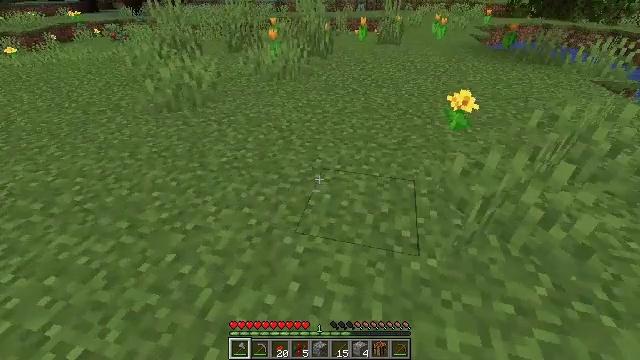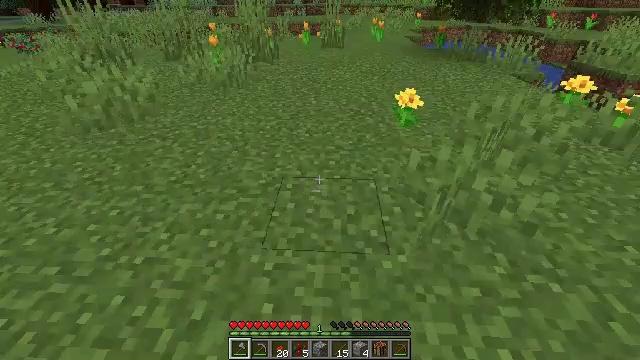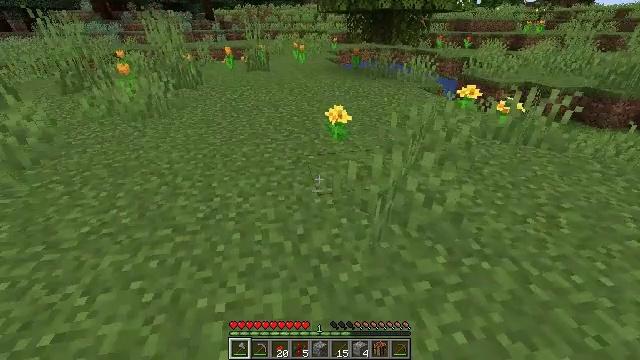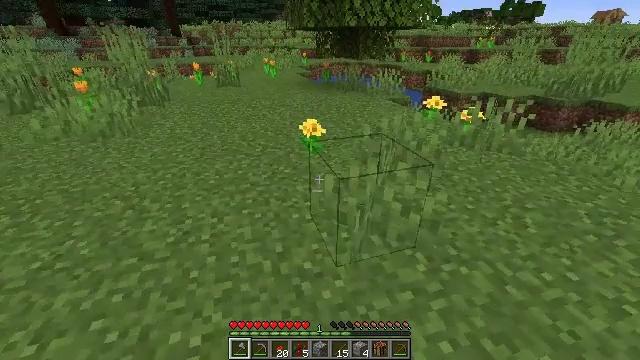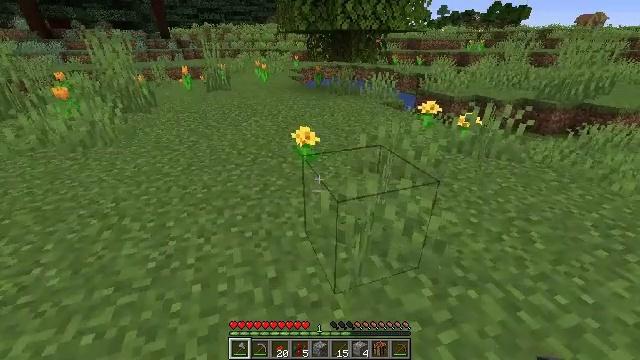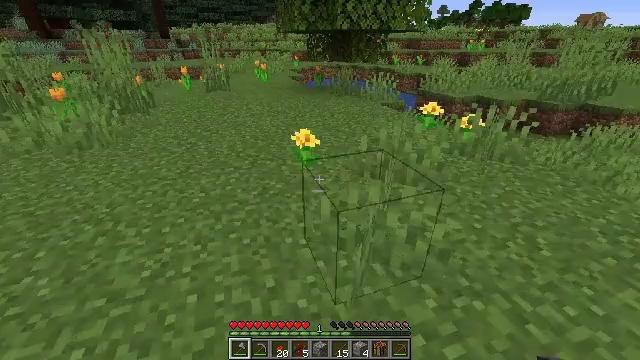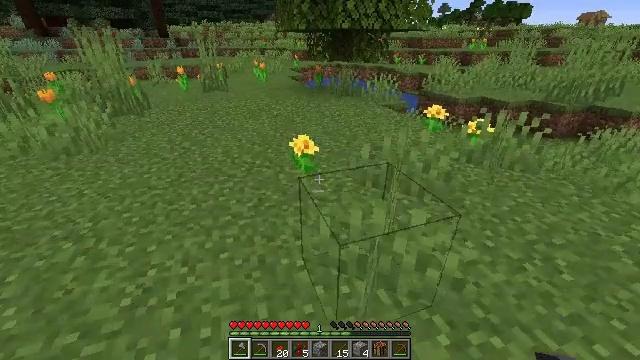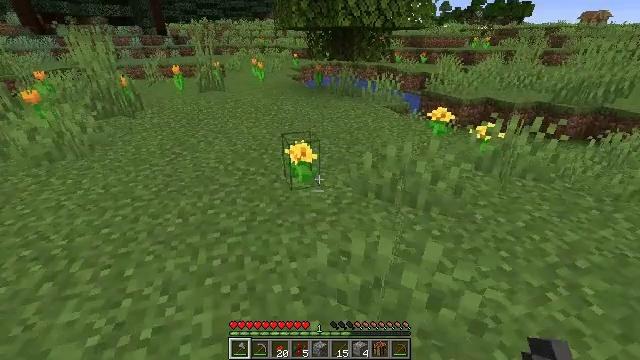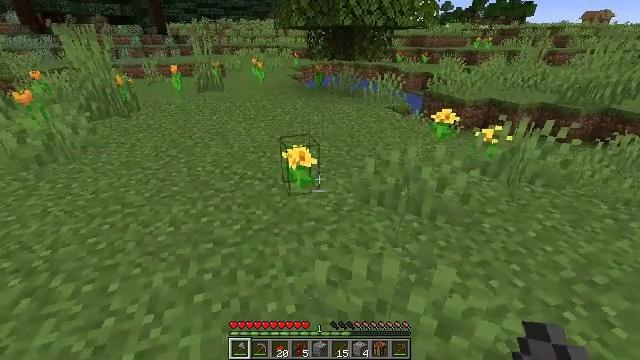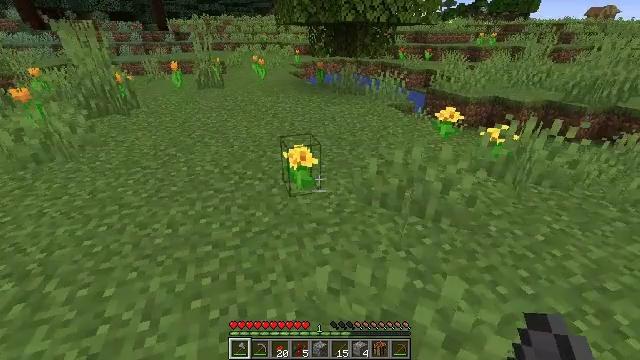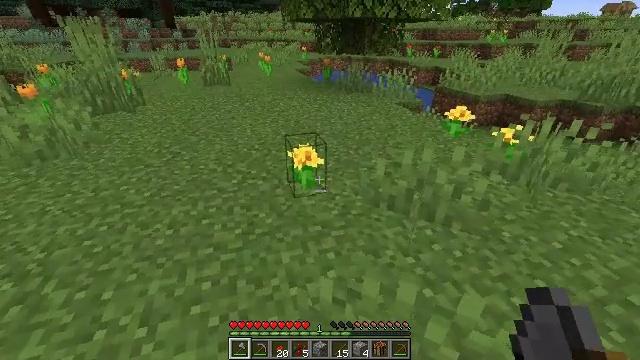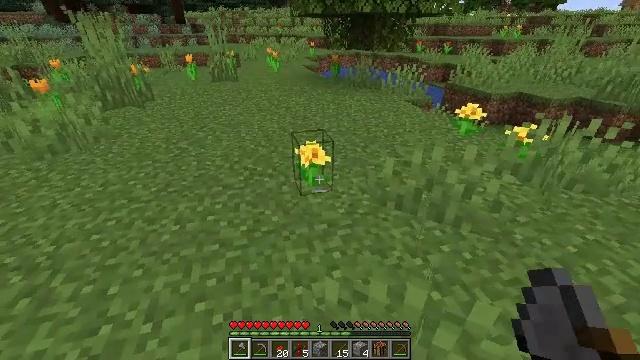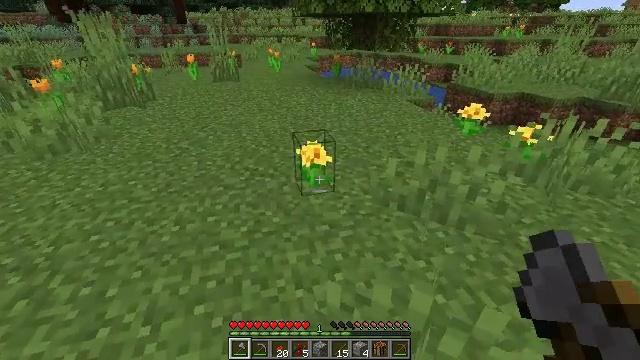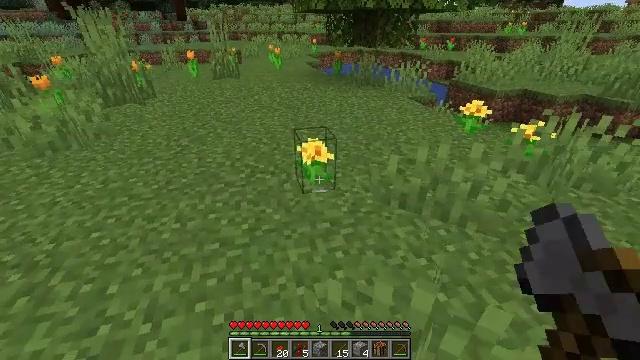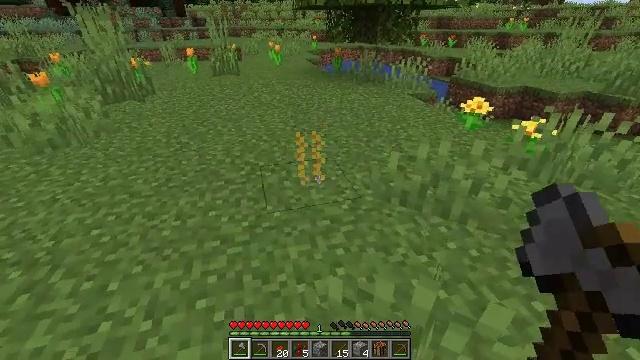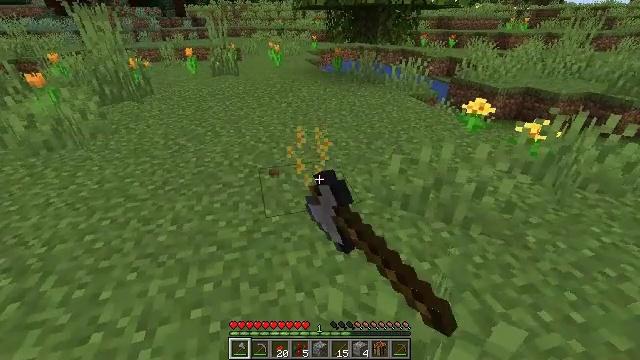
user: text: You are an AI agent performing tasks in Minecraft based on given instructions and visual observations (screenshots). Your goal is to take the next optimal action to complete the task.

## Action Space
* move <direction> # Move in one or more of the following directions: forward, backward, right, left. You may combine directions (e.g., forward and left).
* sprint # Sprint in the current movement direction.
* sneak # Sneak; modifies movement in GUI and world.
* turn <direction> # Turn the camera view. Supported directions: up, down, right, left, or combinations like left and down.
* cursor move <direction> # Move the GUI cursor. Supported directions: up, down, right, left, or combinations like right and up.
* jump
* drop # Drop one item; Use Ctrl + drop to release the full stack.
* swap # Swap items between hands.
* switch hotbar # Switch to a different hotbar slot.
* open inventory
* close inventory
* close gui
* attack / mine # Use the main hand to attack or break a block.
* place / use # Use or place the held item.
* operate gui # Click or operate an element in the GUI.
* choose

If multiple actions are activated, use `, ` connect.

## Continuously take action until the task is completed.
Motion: motion action
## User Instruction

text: Break the dandelion to obtain it.
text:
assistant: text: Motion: turn right
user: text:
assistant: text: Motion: turn right and up
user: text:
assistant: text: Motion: move forward, turn right and up
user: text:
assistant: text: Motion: move forward, turn right
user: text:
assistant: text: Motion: move forward
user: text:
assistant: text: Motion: move forward
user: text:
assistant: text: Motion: move forward
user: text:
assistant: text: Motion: move forward
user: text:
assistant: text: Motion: no_op
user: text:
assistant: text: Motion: turn left
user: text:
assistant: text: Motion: turn left
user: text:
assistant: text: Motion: no_op
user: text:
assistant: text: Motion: no_op
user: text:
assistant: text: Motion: attack / mine
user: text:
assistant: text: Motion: move forward, attack / mine
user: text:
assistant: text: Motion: move forward
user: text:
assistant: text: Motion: move forward
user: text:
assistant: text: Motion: move forward
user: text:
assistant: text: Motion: move forward
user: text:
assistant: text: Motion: move forward
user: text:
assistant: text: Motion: move forward
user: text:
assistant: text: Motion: move forward
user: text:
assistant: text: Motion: move forward
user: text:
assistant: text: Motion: move forward, turn right
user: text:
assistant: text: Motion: move forward, turn right
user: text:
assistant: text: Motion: move forward, turn right
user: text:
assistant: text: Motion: move forward, turn right
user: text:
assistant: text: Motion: move forward, turn right
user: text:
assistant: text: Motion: move forward, turn right and down
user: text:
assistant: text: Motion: move forward, turn right and down